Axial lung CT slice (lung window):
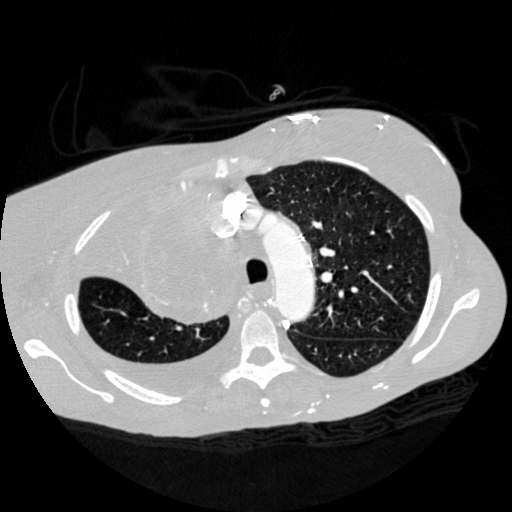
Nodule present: no